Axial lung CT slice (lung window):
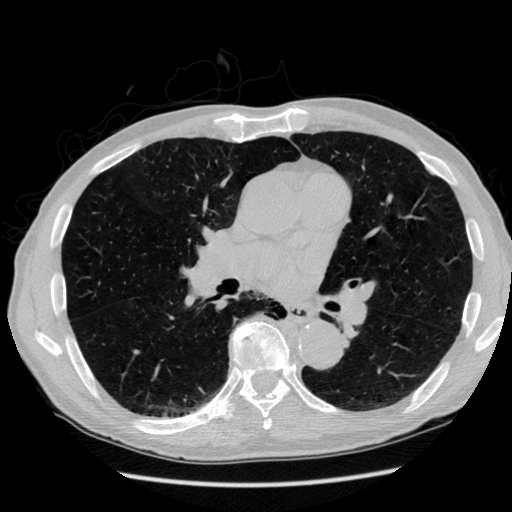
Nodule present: no